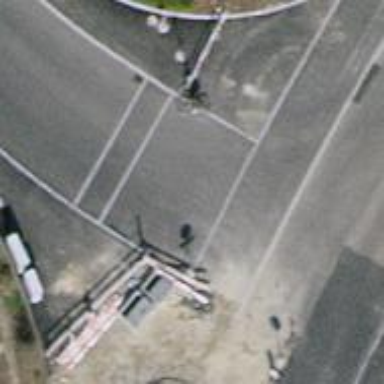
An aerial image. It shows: Unmarked crossing with traffic calming table.